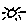
Label: sun